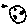
Label: moon